Field crop: tomato
Growth stage: 2
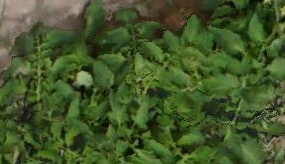
Species: tomato